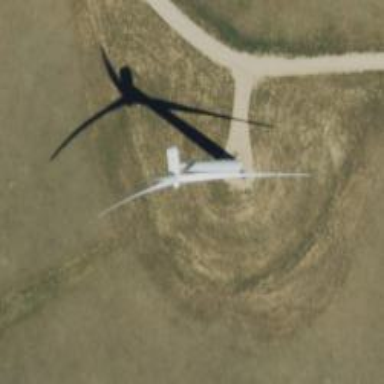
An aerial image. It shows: Wind generator with horizontal axis. The generator is wind turbine.